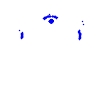
Particle: pion